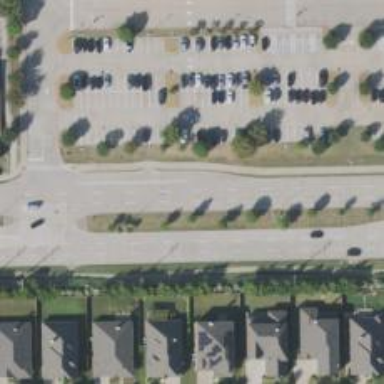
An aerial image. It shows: Primary highway with separate sidewalk.